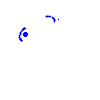
Particle: electron